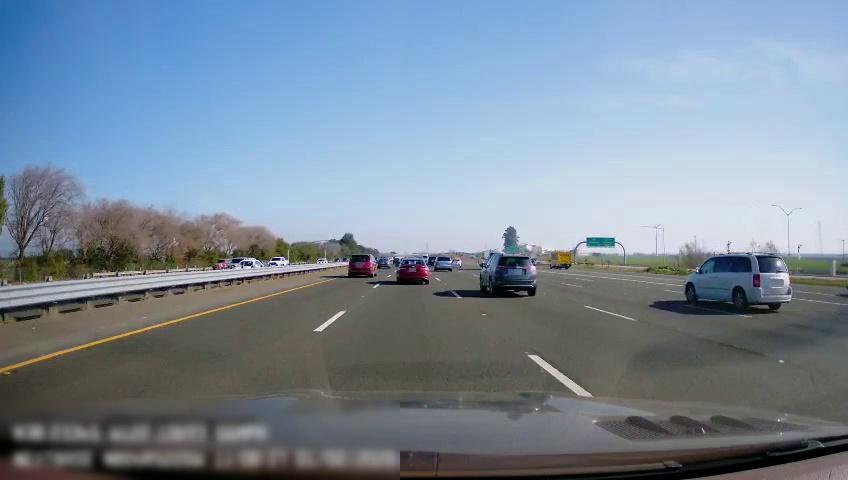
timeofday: Day
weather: Sunny
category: Drivable Space
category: Drivable Space
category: Vehicles | Truck
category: Vehicles | Van
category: Vehicles | SUV
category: Vehicles | Van
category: Vehicles | Car
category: Vehicles | SUV
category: Vehicles | Car
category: Vehicles | Van
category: Vehicles | Van
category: Vehicles | Car
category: Vehicles | Car
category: Vehicles | Car
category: Vehicles | Car
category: Vehicles | Truck
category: Vehicles | Car
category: Lanes | Alternate Lane
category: Lanes | Current Lane
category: Lanes | Current Lane
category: Lanes | Alternate Lane
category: Lanes | Alternate Lane
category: Lanes | Alternate Lane
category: Lanes | Alternate Lane
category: Lanes | Alternate Lane
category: Traffic | Signs
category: Traffic | Signs
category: Traffic | Signs